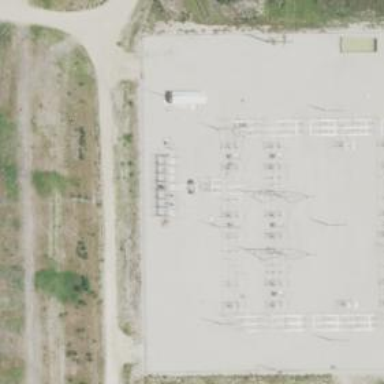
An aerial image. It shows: Distribution level power substation enclosed by fence.